The image is the raw time-domain waveform of a rolling-element bearing's vibration signal. Diagnose the bearing from this image, choosing from: normal, inner_race, outer_race, ball.
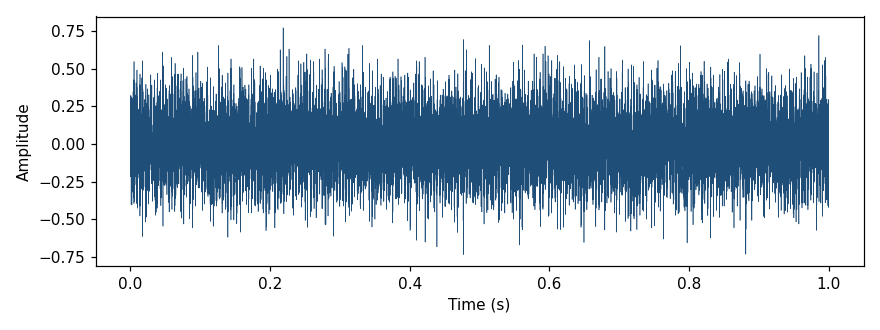
Answer: outer_race